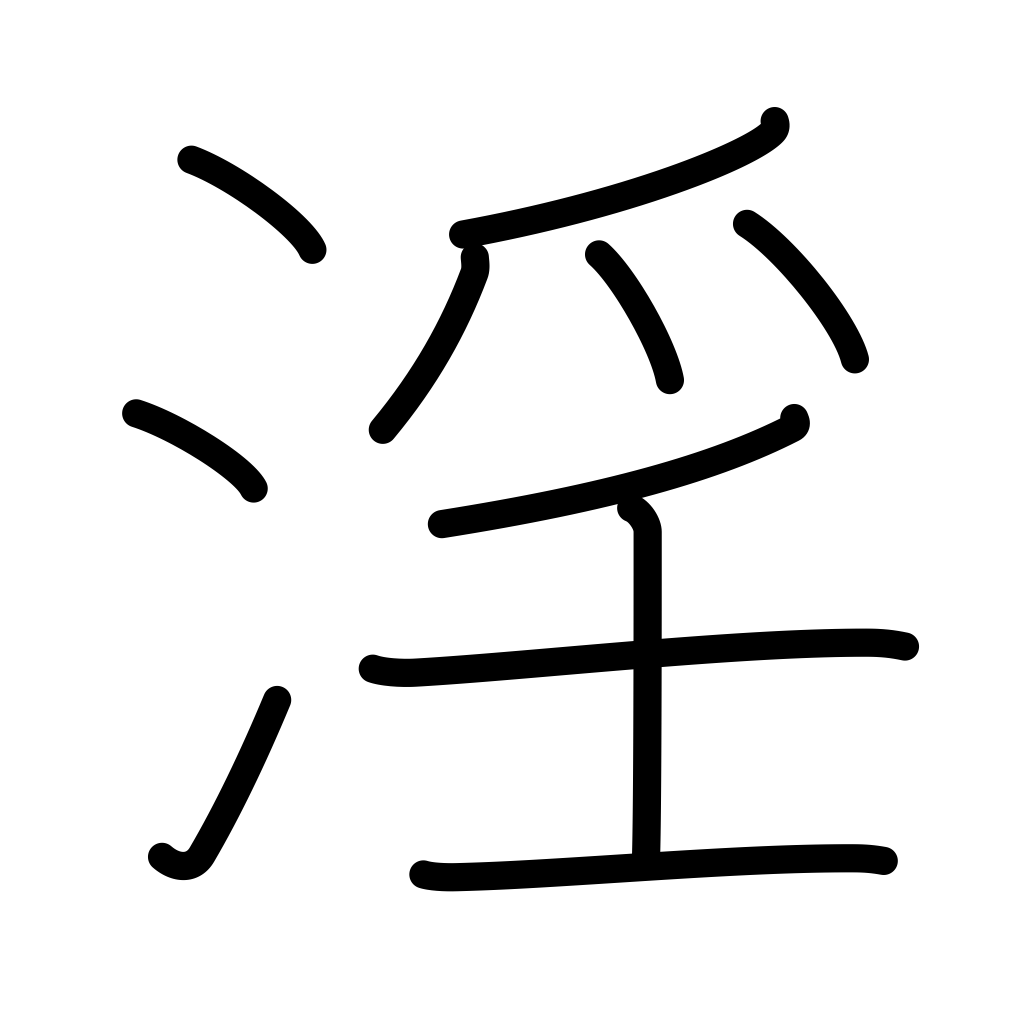
Meaning: lewdness, licentiousness